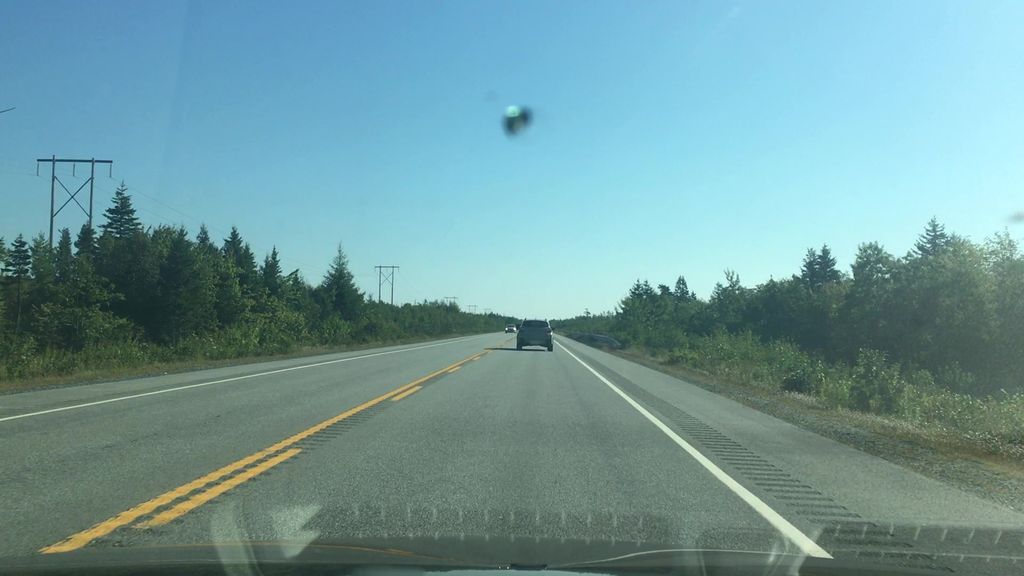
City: halifax